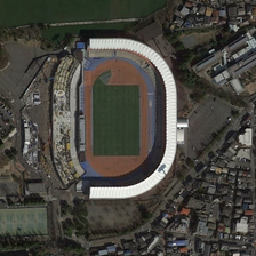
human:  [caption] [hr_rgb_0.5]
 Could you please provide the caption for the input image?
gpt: There are many buildings near the stadium in the playground.

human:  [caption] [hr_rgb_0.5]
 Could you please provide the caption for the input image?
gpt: A white C-shaped mask covers the auditorium

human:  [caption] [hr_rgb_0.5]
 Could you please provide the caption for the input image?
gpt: A C-shaped white mask covers the auditorium

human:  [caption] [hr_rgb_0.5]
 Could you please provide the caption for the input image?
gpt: C-shaped white mask covers auditorium

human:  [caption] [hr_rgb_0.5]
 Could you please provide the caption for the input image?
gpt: Many of the buildings are near the stadium with a sports ground.